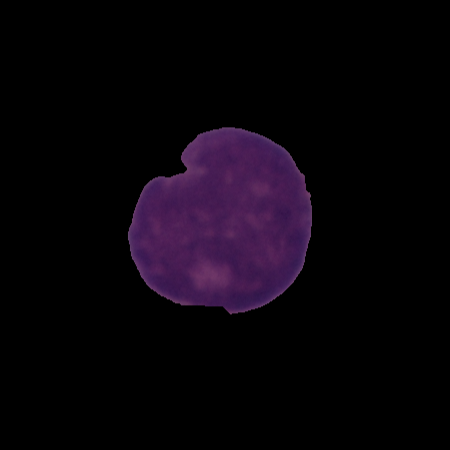
Label: cancer